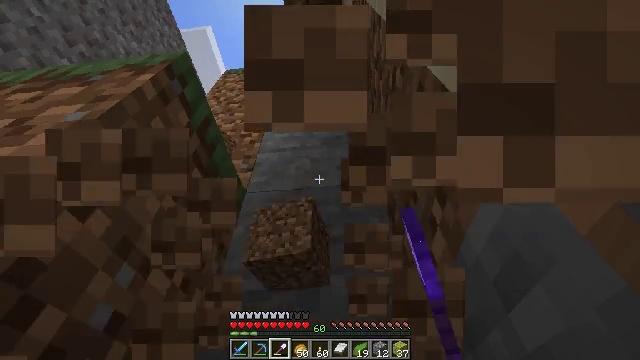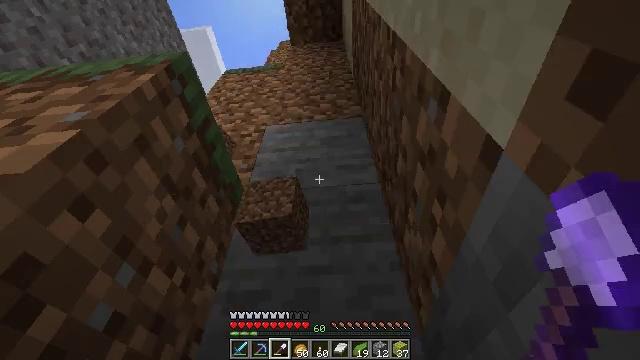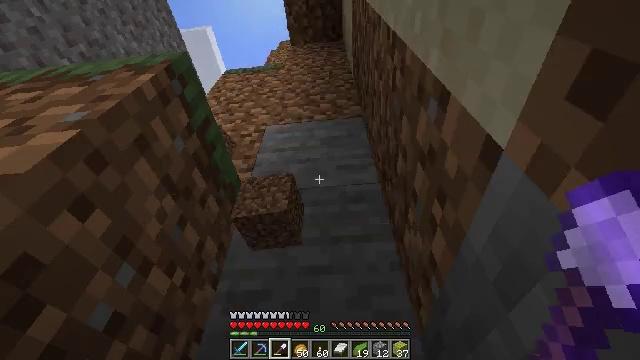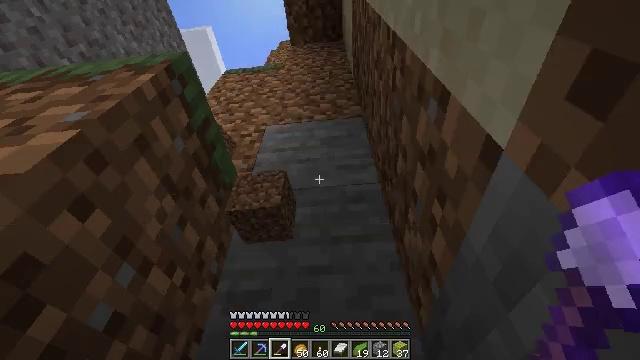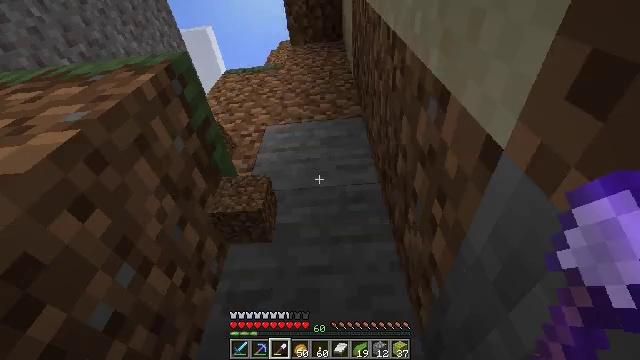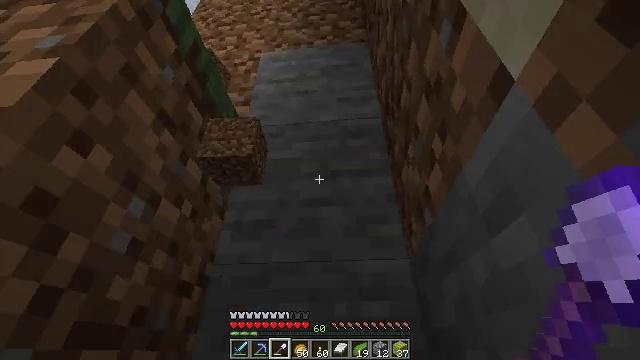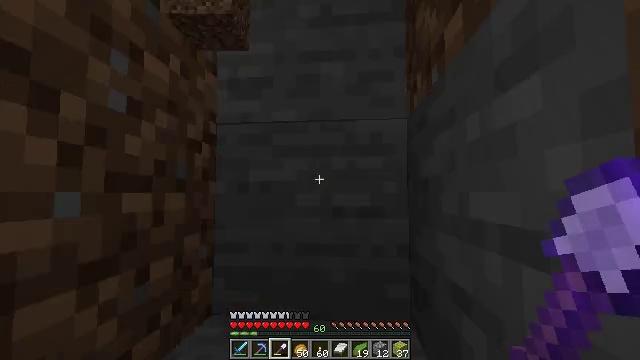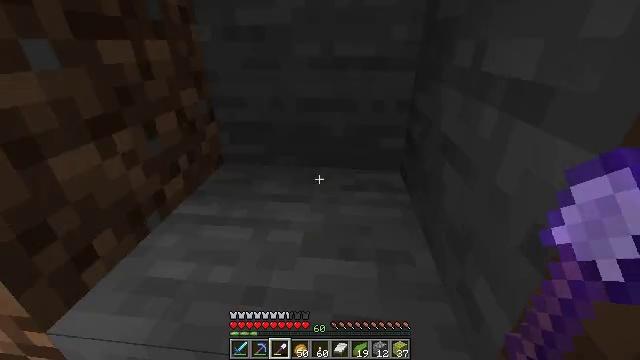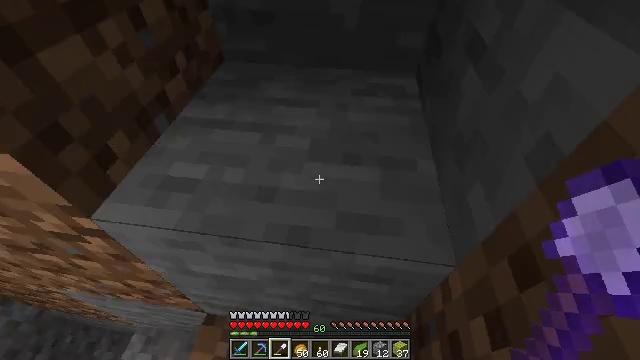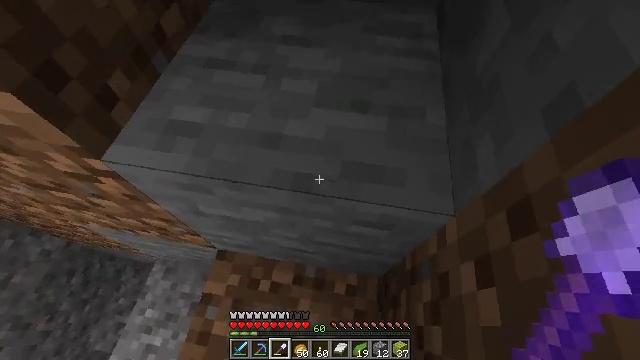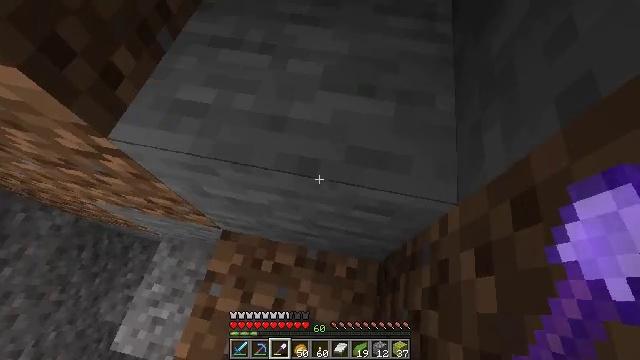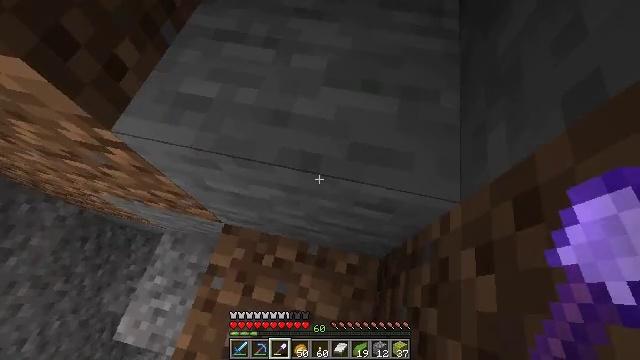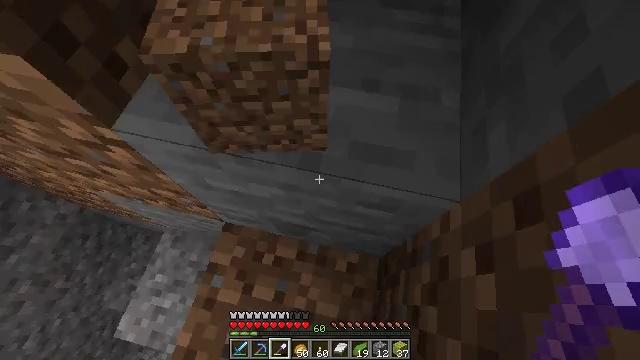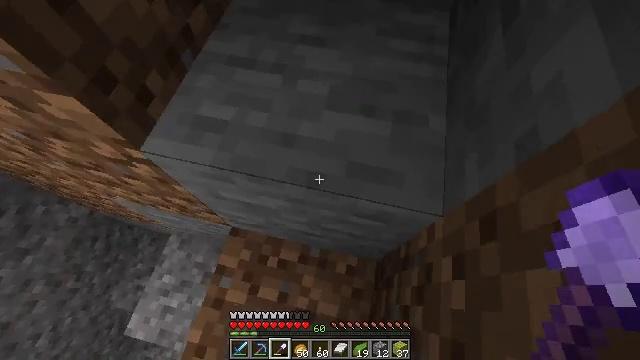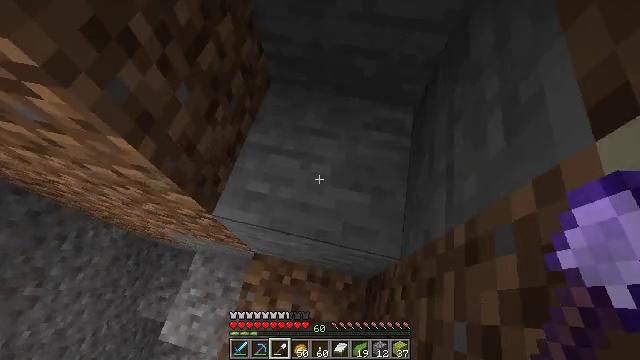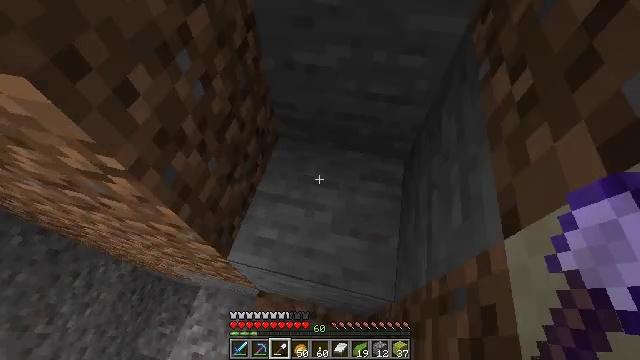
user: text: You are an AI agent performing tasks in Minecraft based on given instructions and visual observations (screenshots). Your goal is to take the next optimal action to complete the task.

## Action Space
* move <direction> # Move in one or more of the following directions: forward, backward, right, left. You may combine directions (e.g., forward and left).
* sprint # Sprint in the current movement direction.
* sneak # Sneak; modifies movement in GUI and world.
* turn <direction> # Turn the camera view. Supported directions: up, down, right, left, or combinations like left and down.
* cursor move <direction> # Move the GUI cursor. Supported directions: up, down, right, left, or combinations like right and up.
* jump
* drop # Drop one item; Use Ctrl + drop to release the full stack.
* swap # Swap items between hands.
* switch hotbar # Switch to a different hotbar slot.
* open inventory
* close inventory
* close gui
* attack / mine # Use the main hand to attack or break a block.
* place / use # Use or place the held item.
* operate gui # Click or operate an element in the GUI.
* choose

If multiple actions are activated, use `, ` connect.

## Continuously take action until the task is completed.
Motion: motion action
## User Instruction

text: Break the gravel block.
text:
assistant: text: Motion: no_op
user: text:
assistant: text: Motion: no_op
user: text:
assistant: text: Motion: no_op
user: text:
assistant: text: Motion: no_op
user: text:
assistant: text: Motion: turn down
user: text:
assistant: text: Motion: turn down
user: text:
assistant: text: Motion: turn down
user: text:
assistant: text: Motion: turn left and down
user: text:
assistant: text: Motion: turn left and down
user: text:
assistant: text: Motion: turn left and down
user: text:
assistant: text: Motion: turn left
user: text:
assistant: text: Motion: no_op
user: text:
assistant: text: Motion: move forward, jump
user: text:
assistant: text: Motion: move forward, turn up, jump
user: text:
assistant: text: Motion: move forward, turn up, jump
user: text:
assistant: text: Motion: move forward, turn up, jump
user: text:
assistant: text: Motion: move forward, turn up, jump
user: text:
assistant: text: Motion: move forward, turn left and up, jump
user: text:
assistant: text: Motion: move forward, turn left
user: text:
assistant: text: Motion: move forward and move right, turn left and up
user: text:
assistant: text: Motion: move forward and move right, turn left and up
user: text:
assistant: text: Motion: move forward and move right, turn left and up
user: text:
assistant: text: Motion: move forward and move right, turn left and up
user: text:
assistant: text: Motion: move forward and move right, turn left and up
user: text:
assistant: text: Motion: move right, turn left and up
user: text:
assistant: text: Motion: move right, turn left and up
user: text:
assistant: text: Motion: move right, turn left and up
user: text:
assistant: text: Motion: turn up
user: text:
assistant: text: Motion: turn up
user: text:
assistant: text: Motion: turn up